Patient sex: M
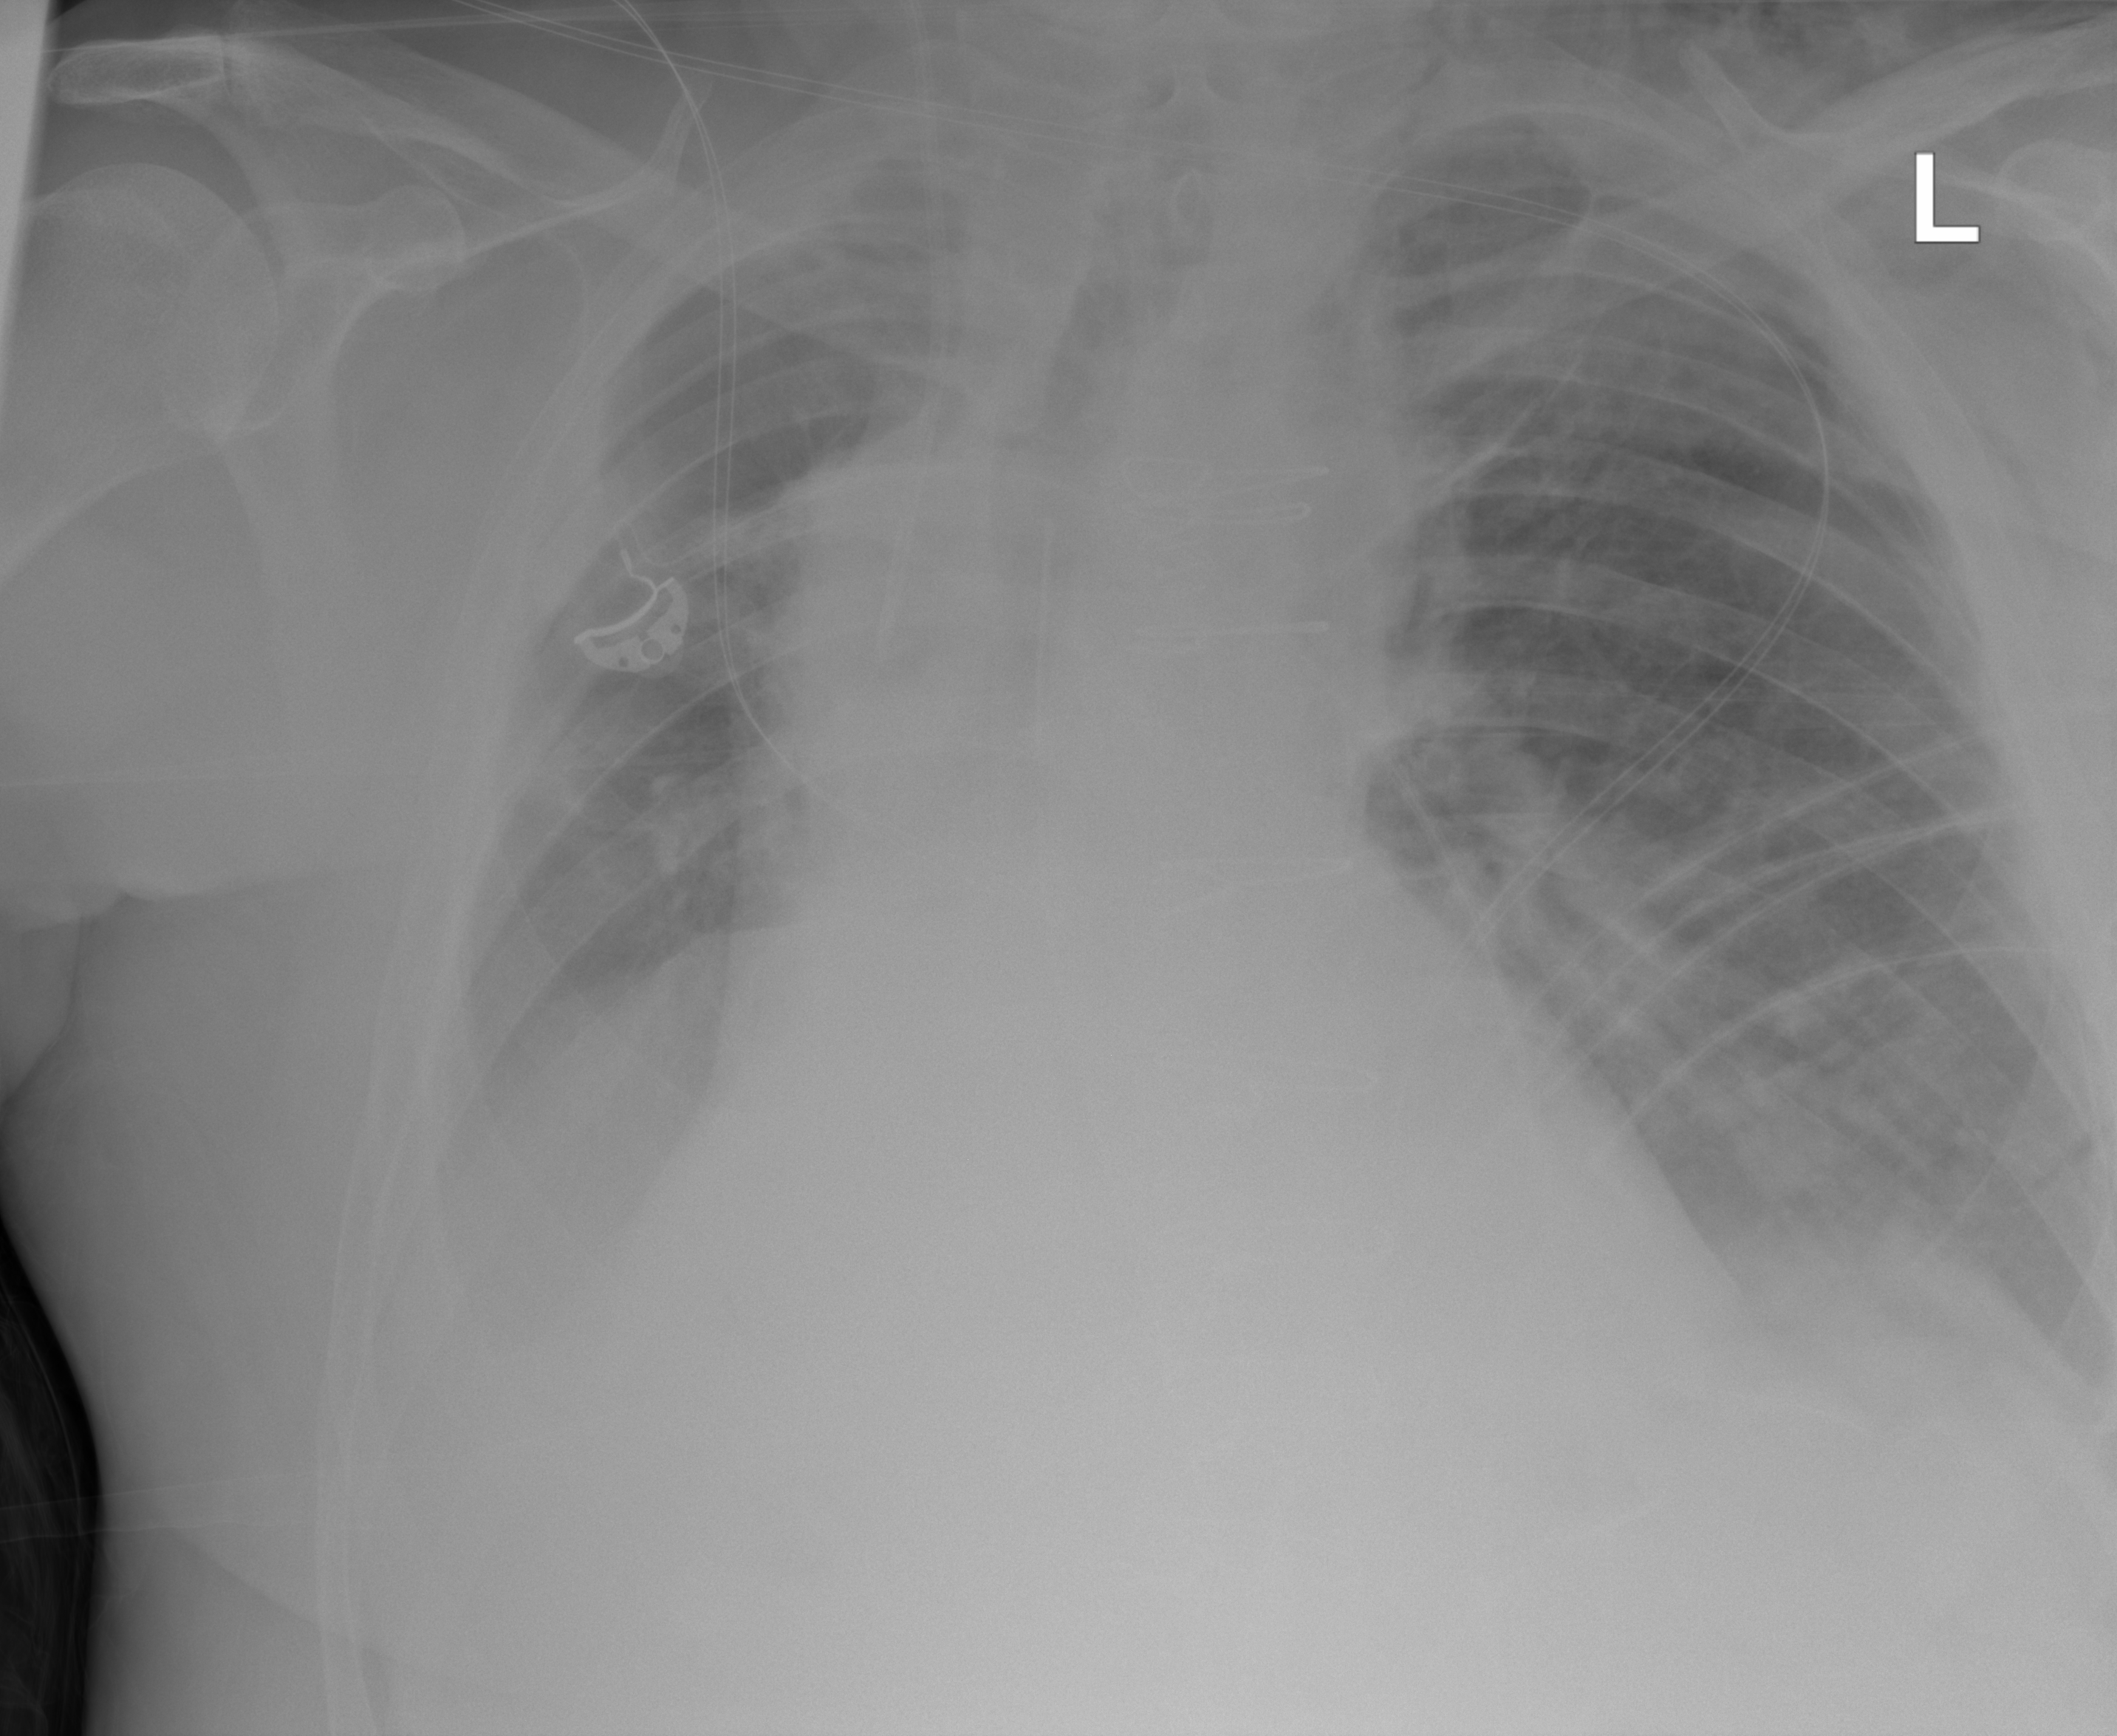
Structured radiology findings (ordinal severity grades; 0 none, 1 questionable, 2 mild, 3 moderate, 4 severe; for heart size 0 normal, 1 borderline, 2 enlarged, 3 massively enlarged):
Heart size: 2
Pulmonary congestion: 2
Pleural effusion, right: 2
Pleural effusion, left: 0
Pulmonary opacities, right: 0
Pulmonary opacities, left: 2
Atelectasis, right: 2
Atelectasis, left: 0